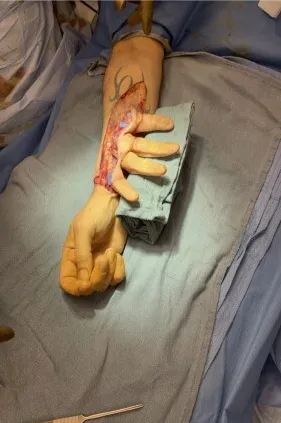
Vessels tagged in the amputated digits. (A) Radial digital artery to the thumb, radial artery in the snuffbox, ulnar digital artery to the index finger, radial digital artery to the middle finger, common digital artery to the third webspace, ulnar digital artery to the ring finger, radial digital artery to the fifth, and ulnar digital artery to the fifth.
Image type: medical_photograph (other_medical_photograph)